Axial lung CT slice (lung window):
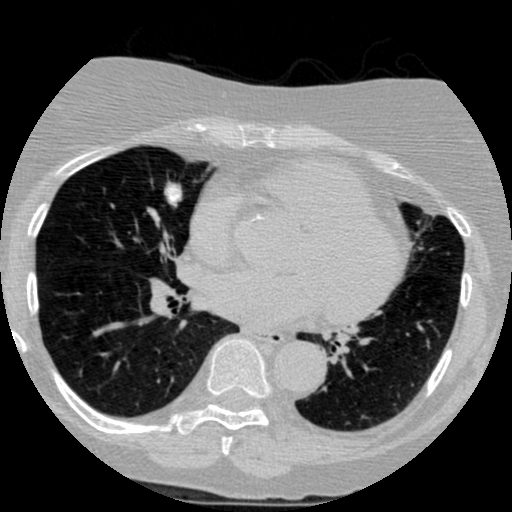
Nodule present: yes
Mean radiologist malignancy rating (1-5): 3.25